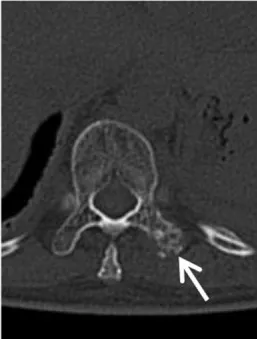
CT of a 49-year-old female patient with mediastinal epithelioid haemangioendothelioma (EHE) at the latest review. (A) CT revealed that the lesion of the left transverse process of the T10 vertebra was small and localised (arrow).
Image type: radiology (ct)